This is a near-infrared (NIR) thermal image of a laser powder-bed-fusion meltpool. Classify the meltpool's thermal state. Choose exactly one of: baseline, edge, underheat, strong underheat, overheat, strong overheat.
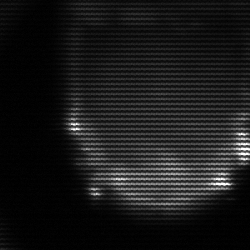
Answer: edge